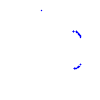
Particle: kaon